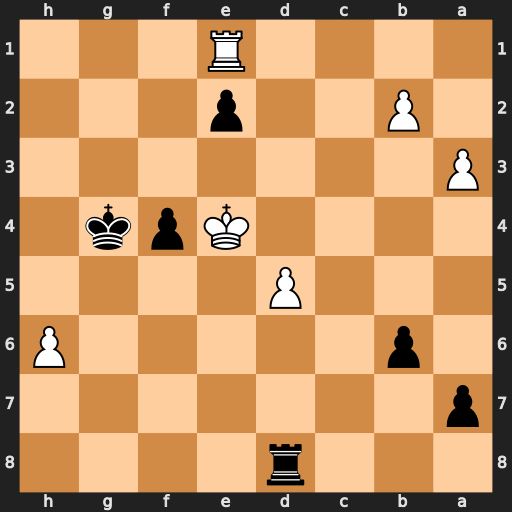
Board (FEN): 3r4/p7/1p5P/3P4/4Kpk1/P7/1P2p3/4R3
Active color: b
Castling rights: -
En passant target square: -
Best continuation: Re8+ Kd3 f3